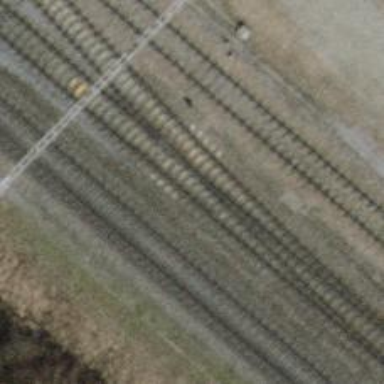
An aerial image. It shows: Railway track with electrified contact lines. This is siding track.